Question: I am creating an SSRS report based of a table that have [timestamp] and [status] field .
i am trying to count hourly TIMESTAMP based of sample below .
ON MY TABLE I WONT TO COUNT HOURLY TIMESTAMP EXCLUDING DATE
ONE FIELD [6A-7A] 2ND -[8A-9A] ?
[enter image description here]
which Common function expression should i manipulate in SSRS to get results .
'''
timestamp STATUS
1/19/2010 6:04:41 AM PAY
04/19/2010 7:04:41 AM DENY
1/19/2010 8:04:41 AM PEND
02/19/2010 1:04:41 PM ADJU
1/19/2010 4:04:41 PM PAY
10/22/2010 7:04:41 PM PAY
'''
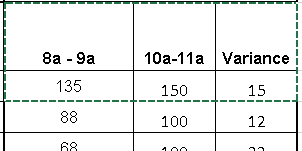
Answer: You could Group By the HOUR to get the hour part.
'''
=HOUR(Fields!timestamp.Value)
'''
For the displayed value you could use the FORMAT function to get the hour and AM/PM (figuring out that term was a can of worms).
'''
=FORMAT(Fields!timestamp.Value, "ht") & " - " & FORMAT(DateAdd("h", 1, NOW), "ht")
'''
The is for hour and the is for the first part of the AM or PM period. would be used to show AM or PM.
If you only want to show hours 8 and 9, you would add a filter expression to the Column Grouping.
'''
=HOUR(Fields!timestamp.Value)
'''
> Datatype: Operator: Values: